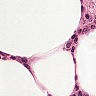
Metastatic tissue present: no